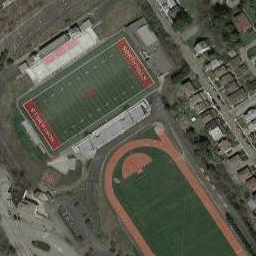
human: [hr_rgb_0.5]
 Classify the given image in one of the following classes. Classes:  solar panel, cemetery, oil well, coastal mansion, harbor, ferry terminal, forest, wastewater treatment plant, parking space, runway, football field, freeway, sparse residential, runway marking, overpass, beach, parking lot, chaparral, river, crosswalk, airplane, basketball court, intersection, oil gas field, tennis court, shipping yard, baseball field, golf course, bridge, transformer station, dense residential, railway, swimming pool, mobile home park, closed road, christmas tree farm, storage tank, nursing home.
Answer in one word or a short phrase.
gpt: football field